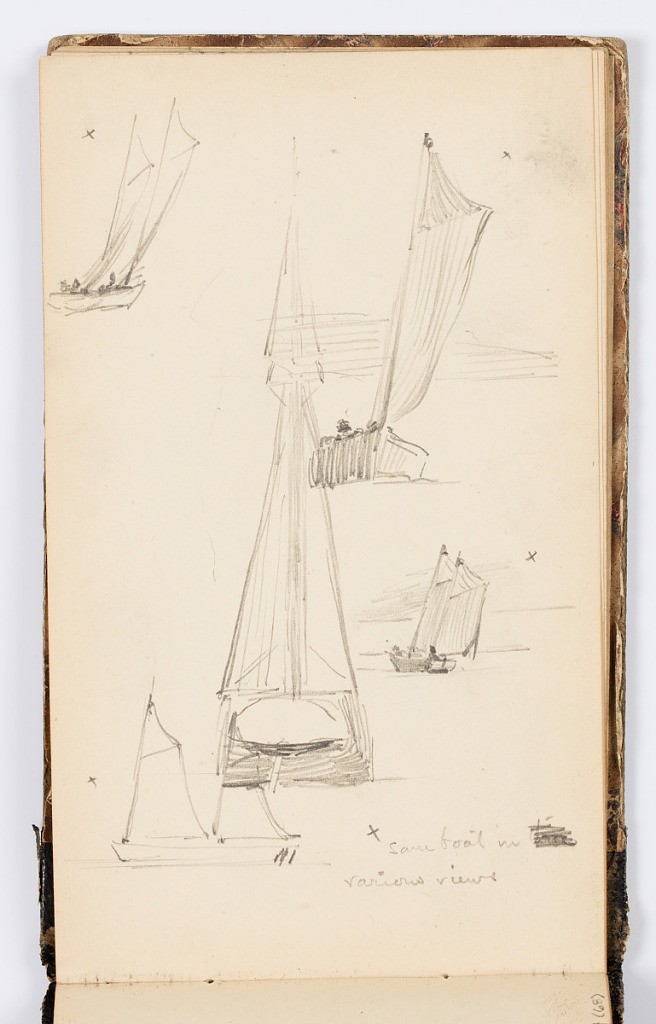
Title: Sketchbook Page
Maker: Kenyon Cox, American, 1856–1919
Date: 1875
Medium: Graphite on paper
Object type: Sketchbook folio
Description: Sketches of sailboats.